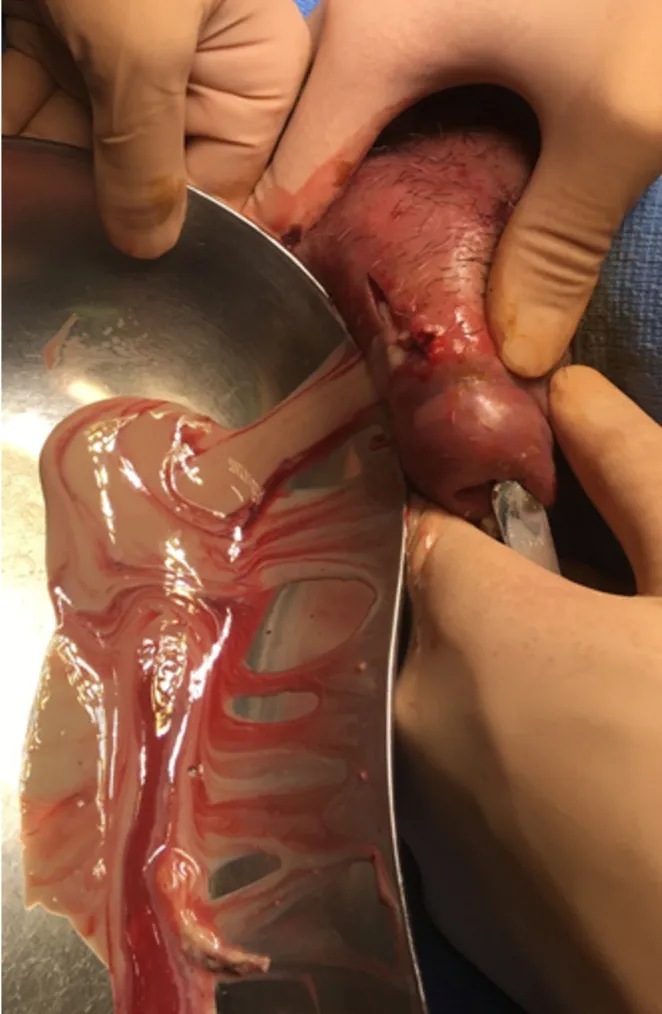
Incision of the right corpus cavernosum contributed to drainage of a large amount of pus.
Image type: medical_photograph (other_medical_photograph)